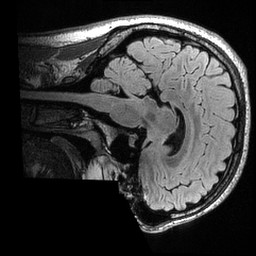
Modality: T2w
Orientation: sagittal
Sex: male
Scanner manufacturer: ge
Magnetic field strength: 3 T
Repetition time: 6 s
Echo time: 0.1286 s